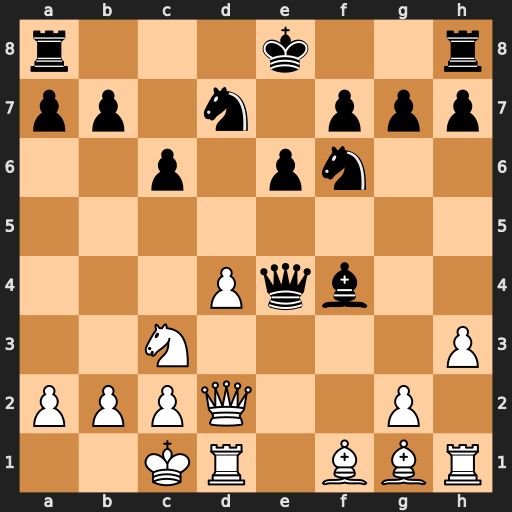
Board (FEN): r3k2r/pp1n1ppp/2p1pn2/8/3Pqb2/2N4P/PPPQ2P1/2KR1BBR
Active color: w
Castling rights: kq
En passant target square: -
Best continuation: Nxe4 Bxd2+ Nxd2